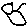
Label: bird